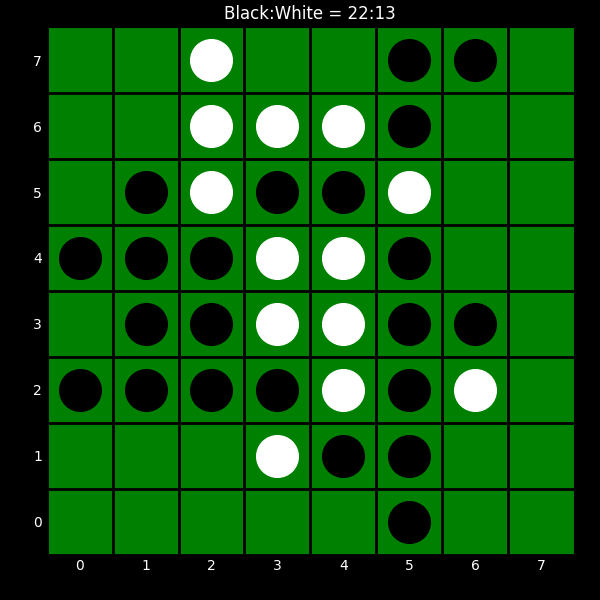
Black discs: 22
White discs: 13